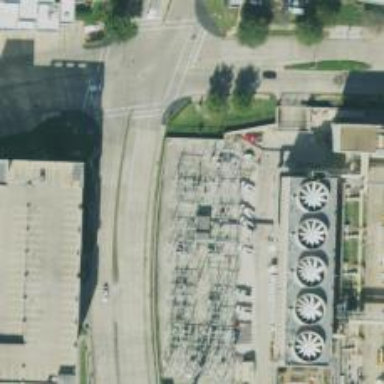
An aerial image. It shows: Switch used for power control.